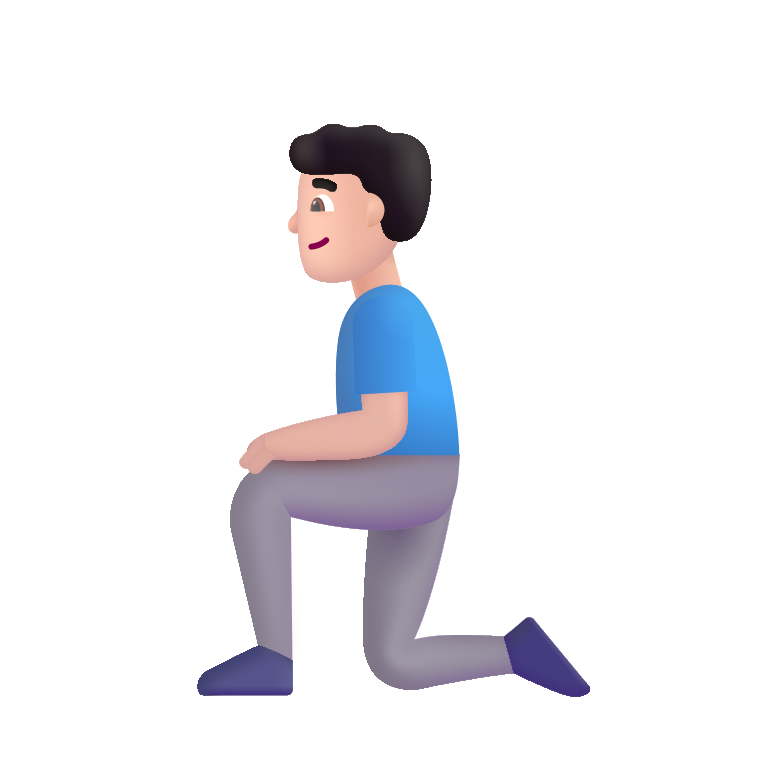
man kneeling color light